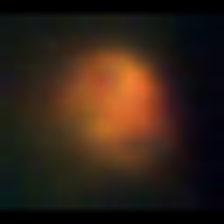
Taxon: NanoPlankton
Group: Other